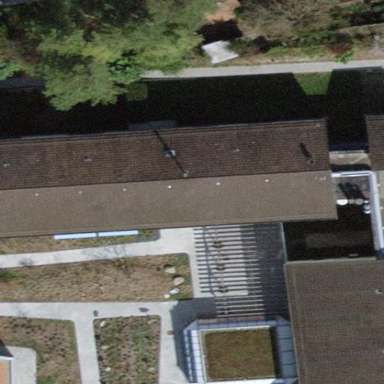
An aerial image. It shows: Nursing home building.